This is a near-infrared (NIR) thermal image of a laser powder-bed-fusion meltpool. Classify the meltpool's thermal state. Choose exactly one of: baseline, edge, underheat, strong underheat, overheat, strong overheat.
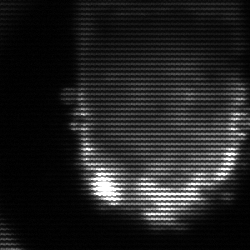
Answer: baseline